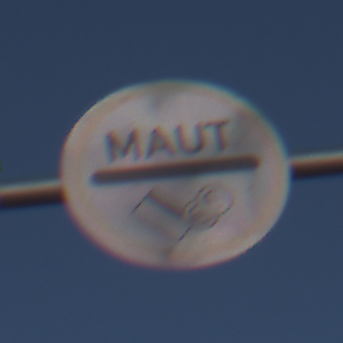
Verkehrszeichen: MautflichtigeStrecke
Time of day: MorningAfternoon
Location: Outdoor (Nature)
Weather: PartlyCloudy
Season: NotSpecified
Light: Natural